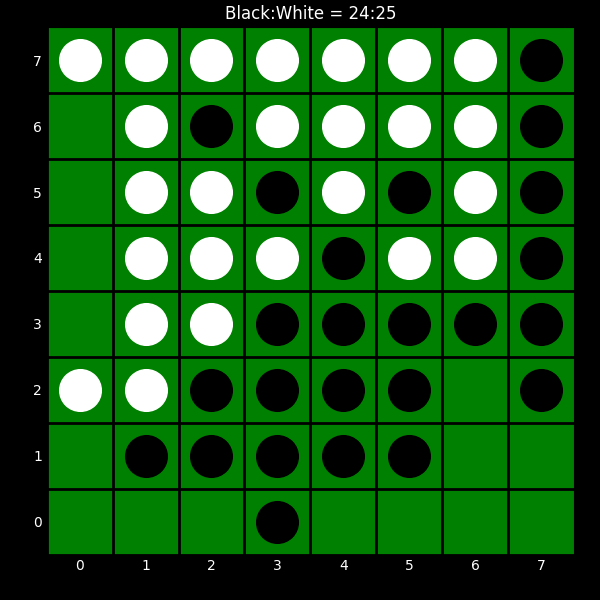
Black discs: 24
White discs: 25